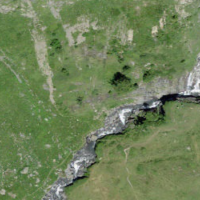
EUNIS habitat code: 23
Species observed at this site:
Gentianella campestris